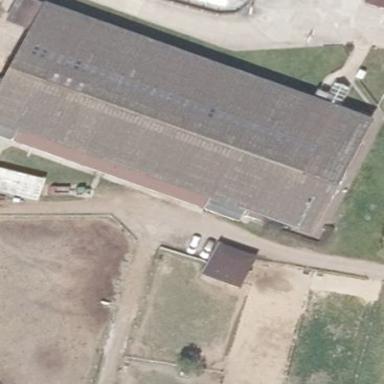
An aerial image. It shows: Farm auxiliary building.